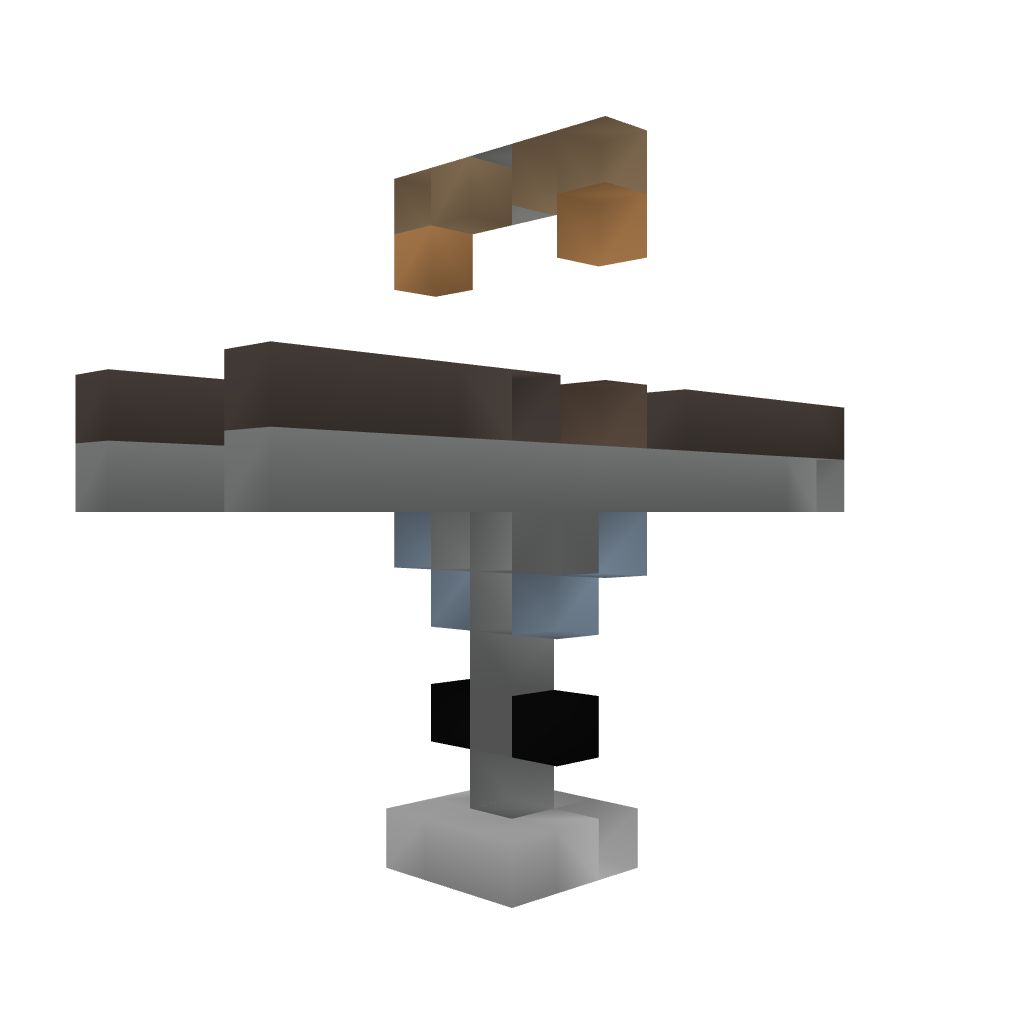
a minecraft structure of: Raised Railway